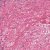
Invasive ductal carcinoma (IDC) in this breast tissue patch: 1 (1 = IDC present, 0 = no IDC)